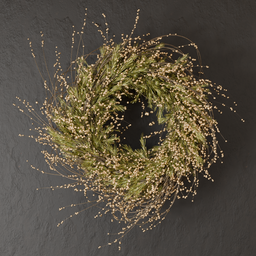
Label: decoration